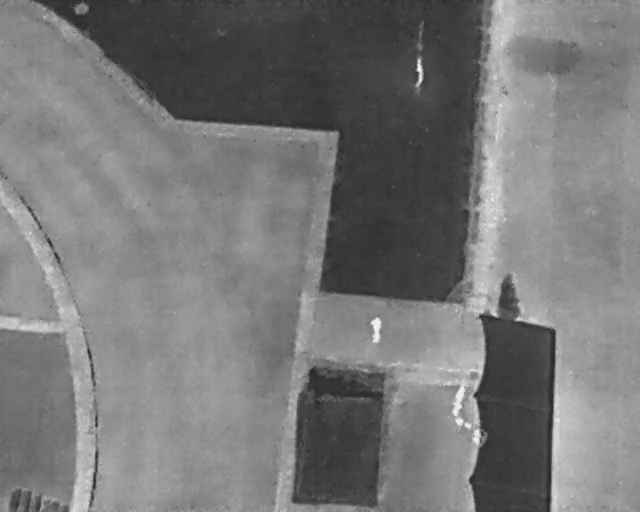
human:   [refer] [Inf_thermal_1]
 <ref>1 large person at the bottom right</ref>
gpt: <box>[[68, 76, 74, 79, 15]]</box>